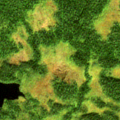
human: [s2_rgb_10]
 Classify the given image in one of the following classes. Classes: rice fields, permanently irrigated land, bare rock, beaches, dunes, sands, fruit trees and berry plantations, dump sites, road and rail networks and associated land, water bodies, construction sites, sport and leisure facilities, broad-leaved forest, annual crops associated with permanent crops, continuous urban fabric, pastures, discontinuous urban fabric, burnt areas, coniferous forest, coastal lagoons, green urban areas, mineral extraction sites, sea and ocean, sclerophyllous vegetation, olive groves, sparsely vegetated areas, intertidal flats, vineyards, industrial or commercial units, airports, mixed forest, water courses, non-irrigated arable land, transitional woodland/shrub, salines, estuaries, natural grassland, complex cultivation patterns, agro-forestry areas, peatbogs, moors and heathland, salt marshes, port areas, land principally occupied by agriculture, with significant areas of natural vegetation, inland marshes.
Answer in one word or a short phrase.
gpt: coniferous forest, peatbogs